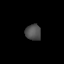
Tissue: lung
Cell type: Epithelial cells
Senescence score: 0.1956
Nuclear area (px): 246
Mean DAPI intensity: 79.435